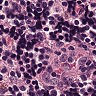
Metastatic tissue present: no